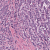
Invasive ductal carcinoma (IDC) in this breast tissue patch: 1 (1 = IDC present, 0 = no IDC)